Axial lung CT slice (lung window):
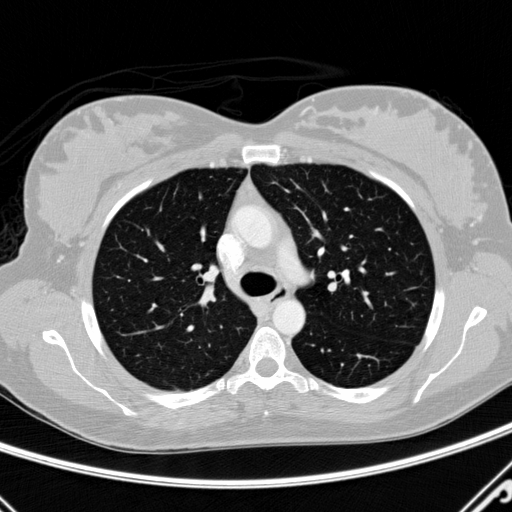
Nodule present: no